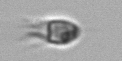
Label: Balanion